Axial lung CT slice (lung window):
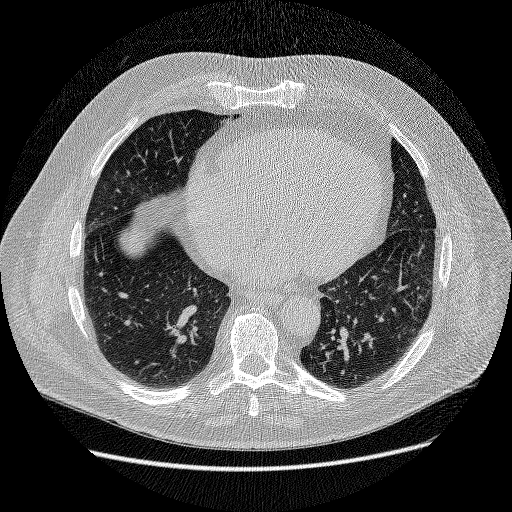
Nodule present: no